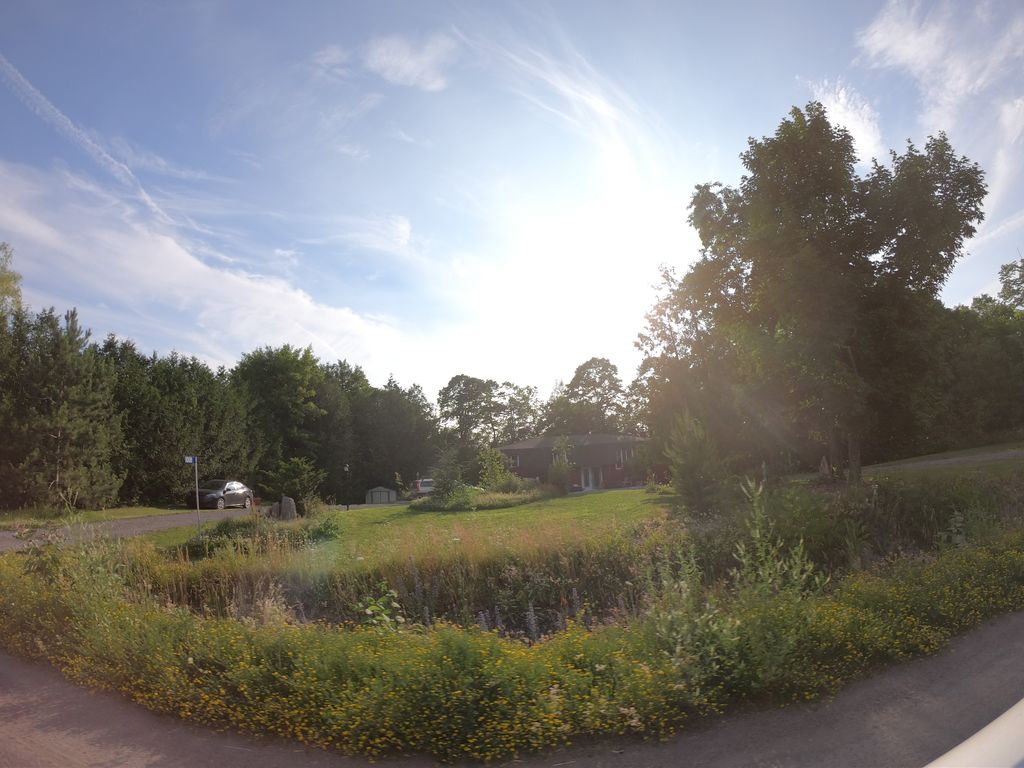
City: ottawa-gatineau